【题型】填空题　【知识点】解析几何　【难度】easy
如图，在平面直角坐标系中，已知 $A(-8,0)$，$B(8,0)$，$C(6,9)$，则 $\triangle ABC$ 重心的坐标是 \_\_\_\_\_\_。

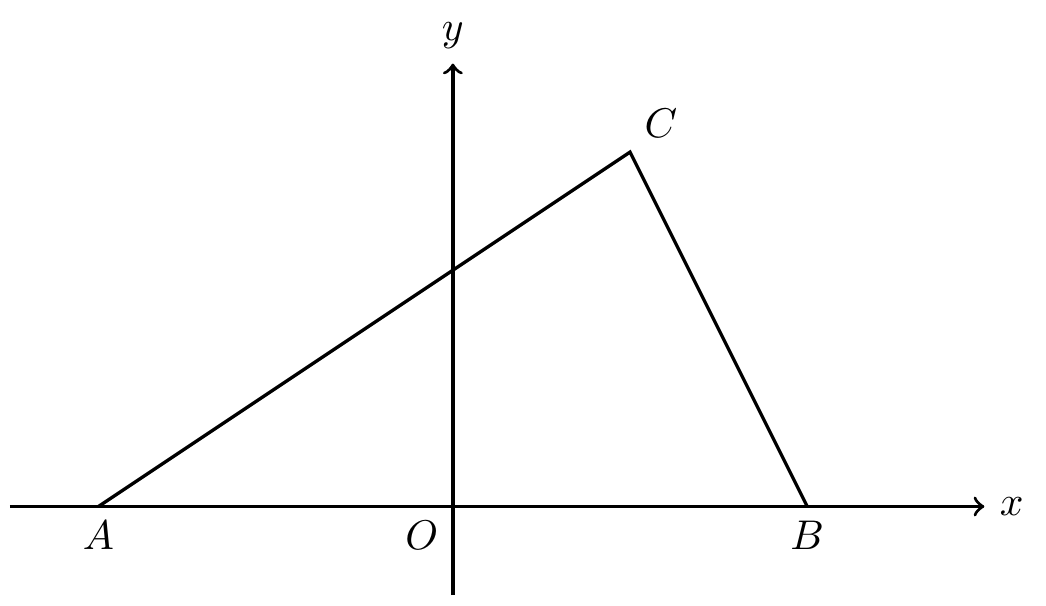
【解答】
解：$\because A(-8,0), B(8,0)$

$\therefore$ 点 $O$ 是 $AB$ 的中点，

如图：连接 $OC$，作中线 $AH$ 交 $OC$ 于 $G$，则点 $G$ 是 $\triangle ABC$ 的重心，

$\therefore OG = \dfrac{1}{3} OC$，

如图：作 $GE \perp AB$ 于 $E$，$CF \perp AB$ 于 $F$，则 $GE \parallel CF$，

$\dfrac{OE}{OF} = \dfrac{GE}{CF} = \dfrac{OG}{OC} = \dfrac{1}{3}$

$\because C(6,9)$，

$\therefore OF = 6, CF = 9$，

$\dfrac{OE}{6} = \dfrac{GE}{9} = \dfrac{1}{3}$

$\therefore OE = 2, GE = 3$，

$\therefore \triangle ABC$ 重心的坐标是 $(2, 3)$，

故答案为 $(2, 3)$。

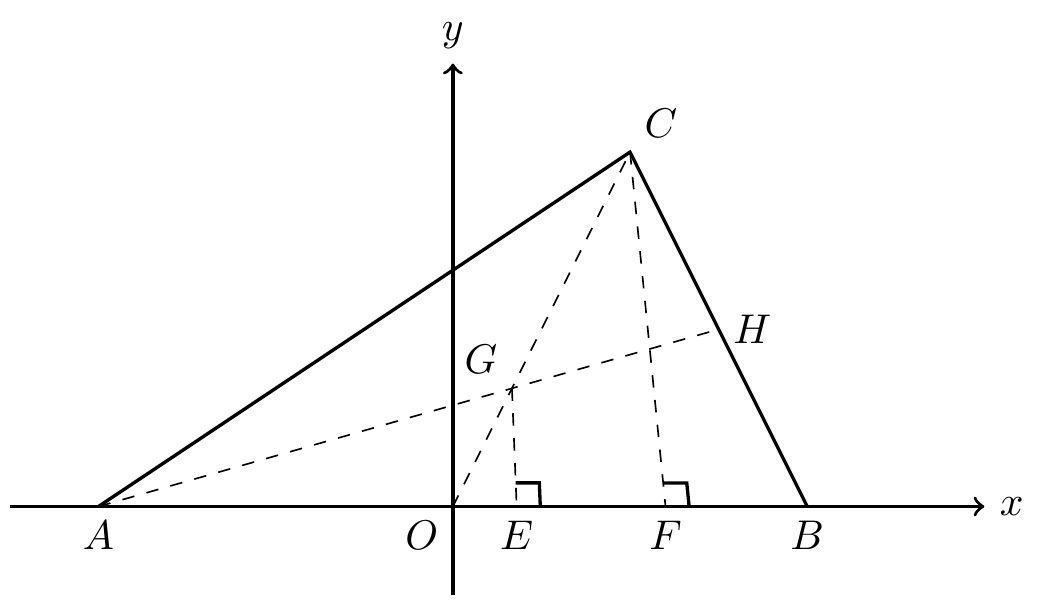